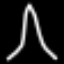
Label: The Eiffel Tower